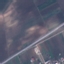
Label: Highway